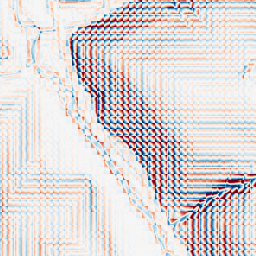
Category: wavelet
Decomposition family: wavelet_biorthogonal
Decomposition parameters: wavelet: bior1.3
level: 3
Upsampling method: sinc_hamming
Upsampling parameters: scale: 8
kernel_size: 16
Upsampling scale: 8